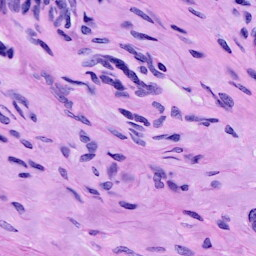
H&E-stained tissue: Cervix